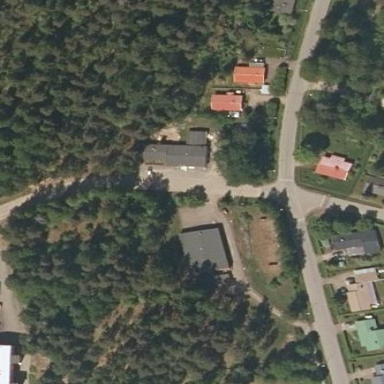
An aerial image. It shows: School.